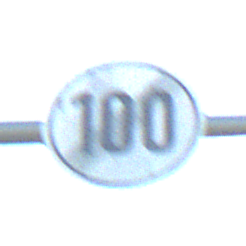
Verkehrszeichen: EndeGeschwindigkeit100
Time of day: MorningAfternoon
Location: Outdoor (Nature)
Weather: Clear
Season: Winter
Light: Natural